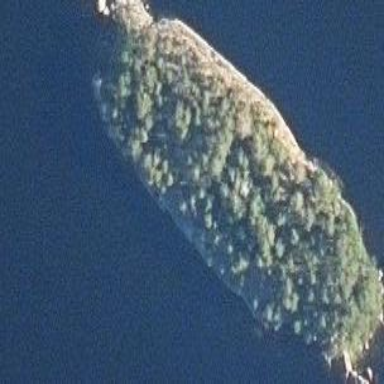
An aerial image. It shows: Islet surrounded by woodland.